Interaction volume radius: 10 \u00c5
Interaction volume height: 25 \u00c5
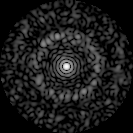
Disorder parameter: 0.8247